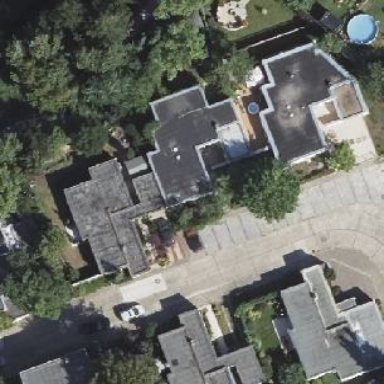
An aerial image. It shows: House with flat roof.